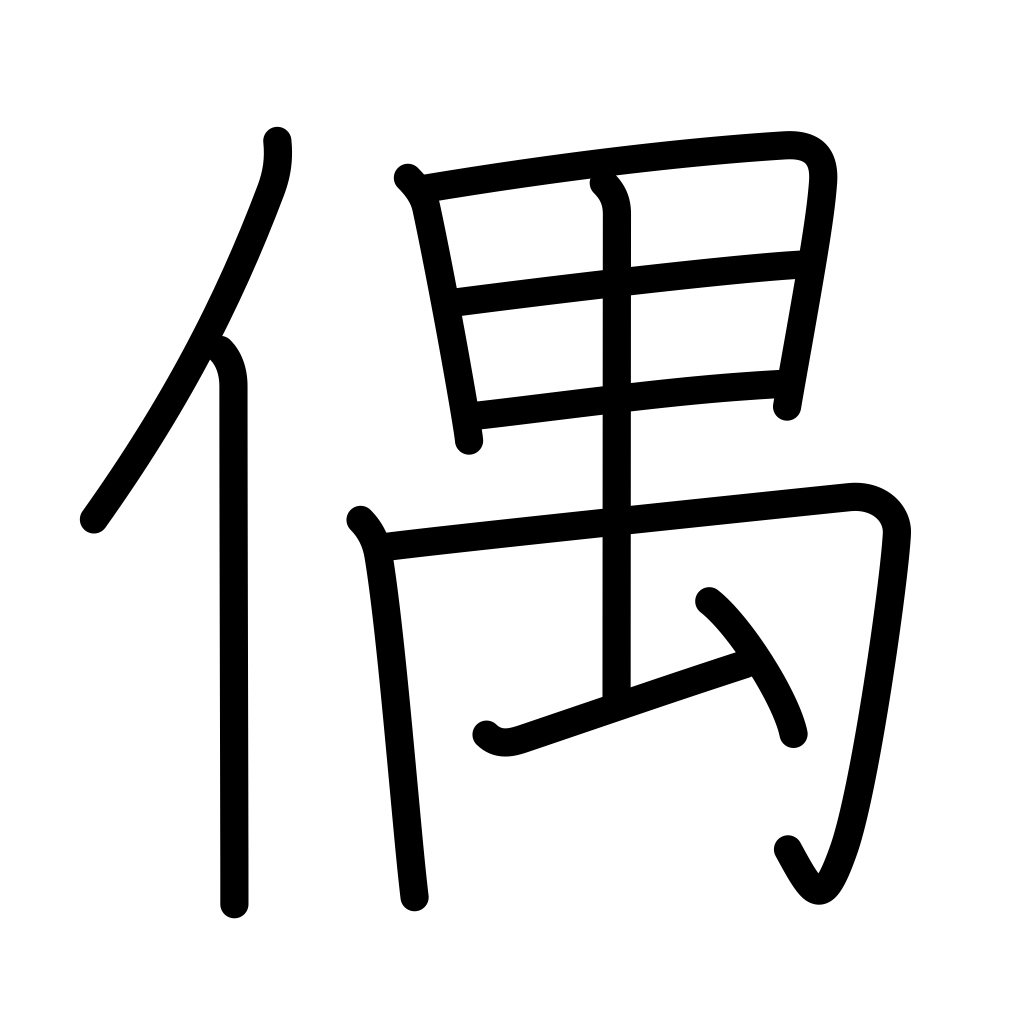
Meaning: accidentally, even number, couple, man & wife, same kind